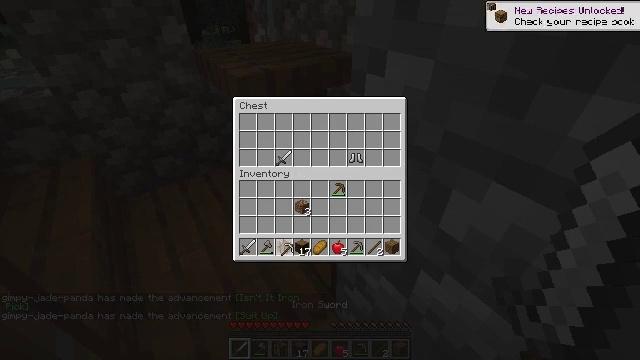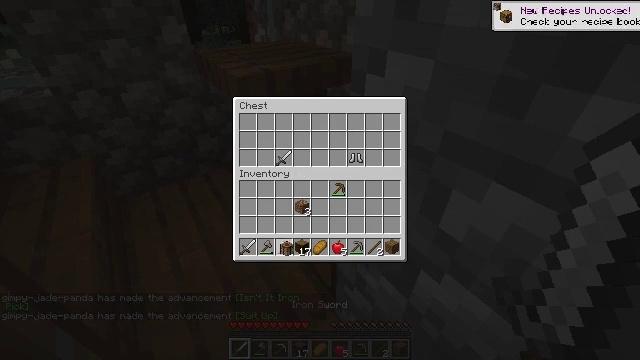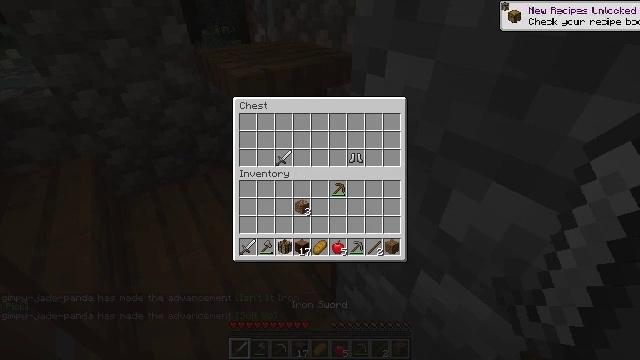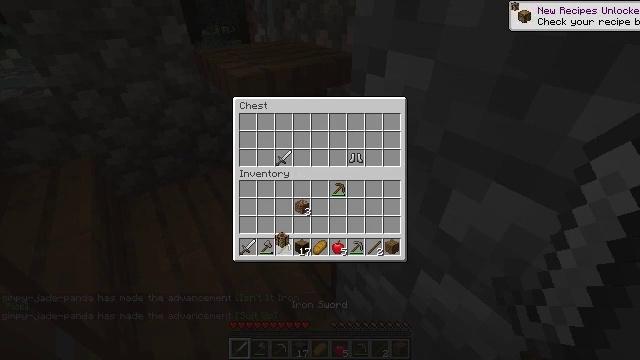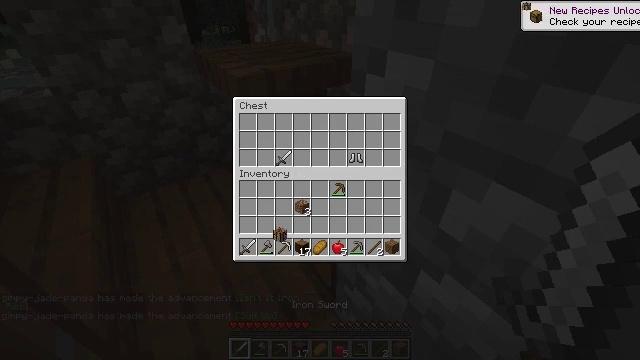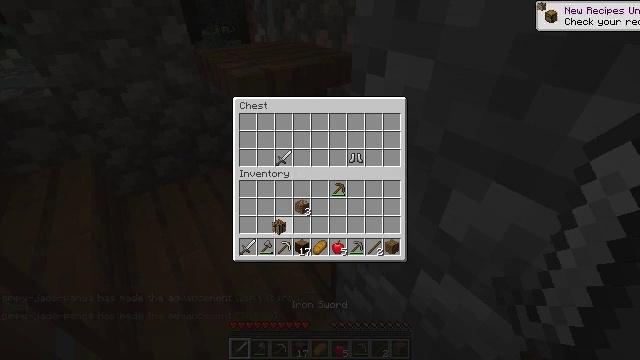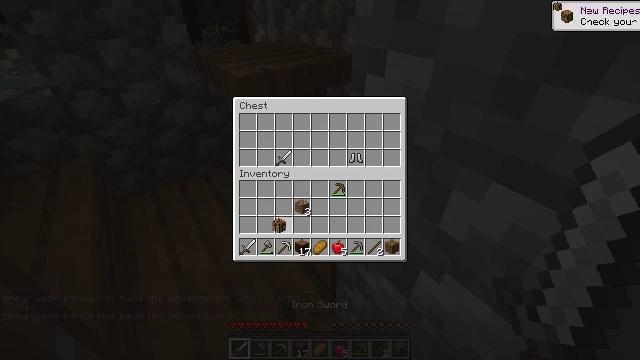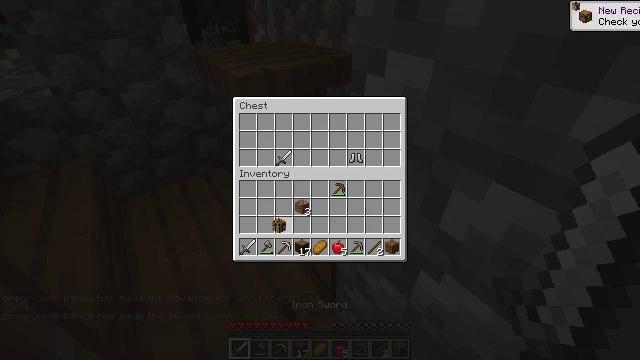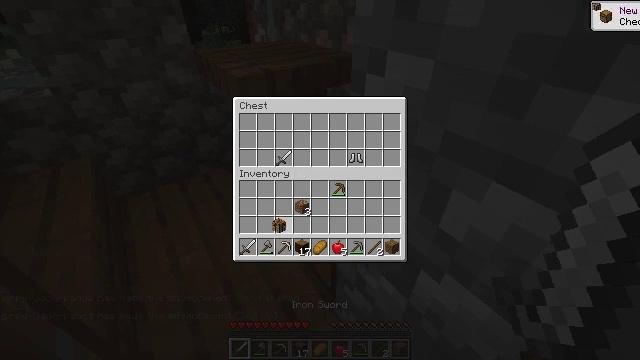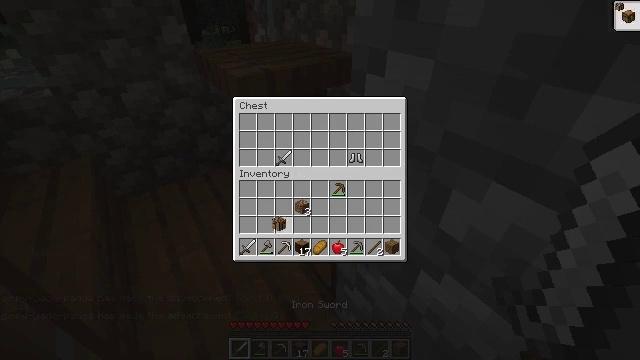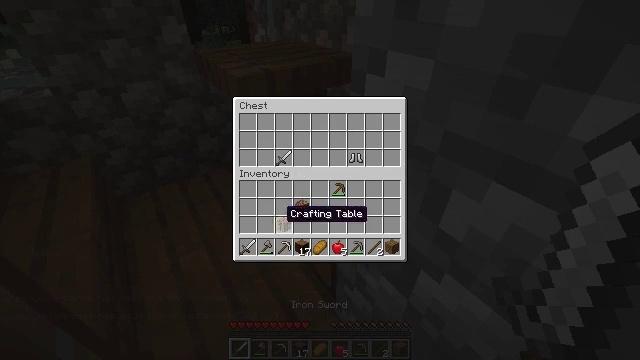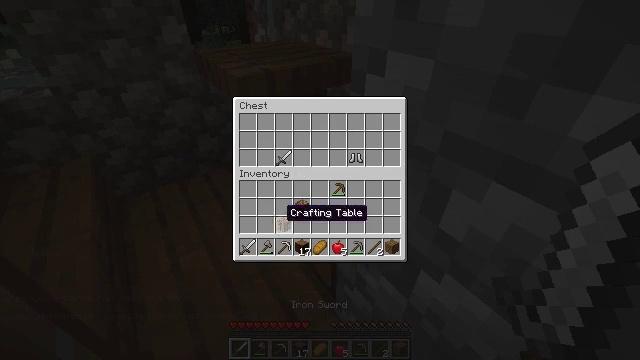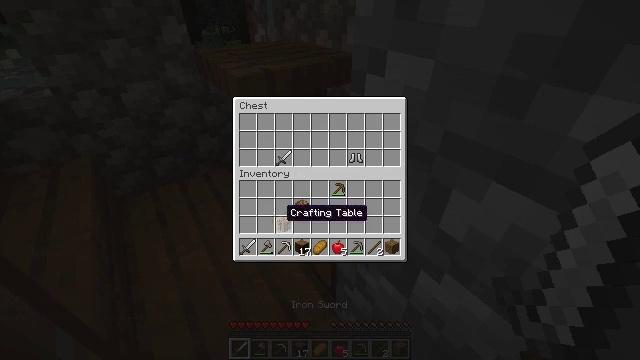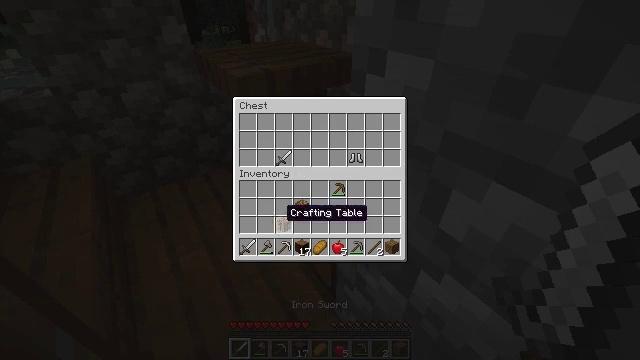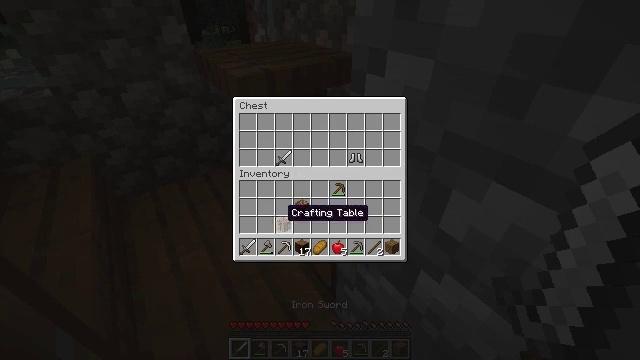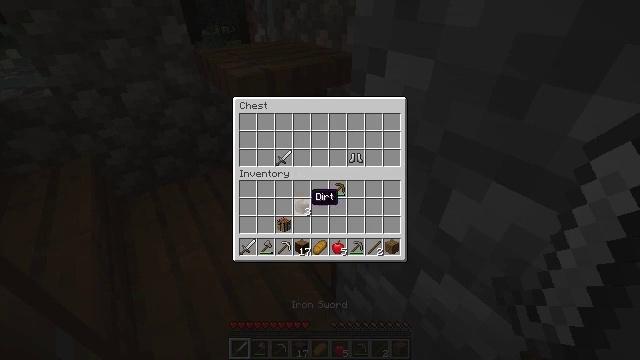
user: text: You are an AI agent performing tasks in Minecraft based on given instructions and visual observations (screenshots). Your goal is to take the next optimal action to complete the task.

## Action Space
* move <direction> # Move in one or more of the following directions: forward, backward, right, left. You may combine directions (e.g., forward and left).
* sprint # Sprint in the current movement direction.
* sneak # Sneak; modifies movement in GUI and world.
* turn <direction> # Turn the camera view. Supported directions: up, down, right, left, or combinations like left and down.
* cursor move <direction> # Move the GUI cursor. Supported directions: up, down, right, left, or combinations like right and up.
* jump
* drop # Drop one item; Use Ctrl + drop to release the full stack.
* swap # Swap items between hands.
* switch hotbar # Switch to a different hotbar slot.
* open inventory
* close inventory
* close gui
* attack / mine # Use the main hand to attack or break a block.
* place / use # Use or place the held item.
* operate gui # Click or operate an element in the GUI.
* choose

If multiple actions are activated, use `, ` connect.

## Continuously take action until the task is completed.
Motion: motion action
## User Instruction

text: Collect spruce leaves for landscaping.
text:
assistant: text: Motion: no_op
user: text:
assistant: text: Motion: no_op
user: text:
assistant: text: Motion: no_op
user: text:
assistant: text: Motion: no_op
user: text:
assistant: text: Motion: cursor move up
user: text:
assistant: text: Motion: operate gui
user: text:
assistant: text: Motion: operate gui
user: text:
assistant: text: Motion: operate gui
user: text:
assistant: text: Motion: operate gui
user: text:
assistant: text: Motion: no_op
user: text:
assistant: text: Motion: no_op
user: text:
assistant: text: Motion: no_op
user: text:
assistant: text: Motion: no_op
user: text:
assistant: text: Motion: no_op
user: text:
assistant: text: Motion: cursor move right and up
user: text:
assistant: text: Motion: cursor move right and up
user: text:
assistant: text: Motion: cursor move right and up
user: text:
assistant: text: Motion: no_op
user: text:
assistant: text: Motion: no_op
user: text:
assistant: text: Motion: no_op
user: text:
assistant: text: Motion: sneak
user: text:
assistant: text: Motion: sneak, cursor move up
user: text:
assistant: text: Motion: sneak
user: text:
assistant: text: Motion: sneak, operate gui
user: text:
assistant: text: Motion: sneak, operate gui
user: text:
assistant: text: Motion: sneak
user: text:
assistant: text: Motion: sneak
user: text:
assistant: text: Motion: sneak
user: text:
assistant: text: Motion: sneak
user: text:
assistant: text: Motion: no_op